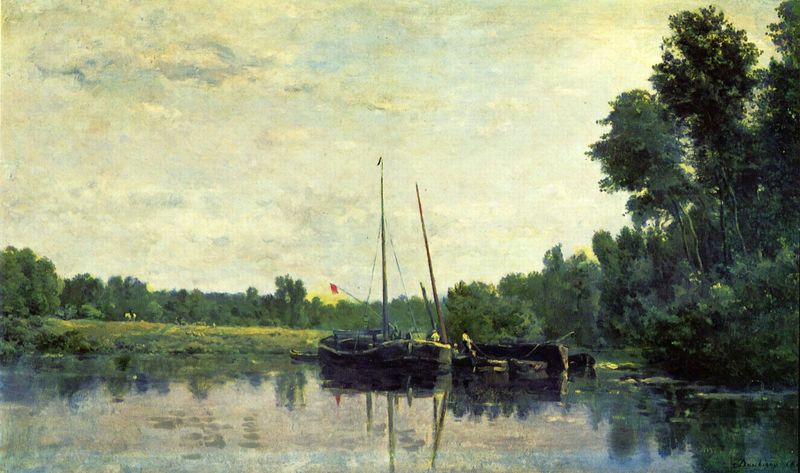
Titel: Boote auf der Oise
Künstler: Charles François Daubigny
Standort: Paris
Institution: Musée du Louvre
Schlagwörter: baum, blau, gemälde, himmel, laub, mann, meer, wasser, weiß, wolken, bäume, fluss, gelb, grün, impressionismus, landschaft, menschen, see, teich, ufer, äste, abend, braun, frau, hell, holz, licht, männer, schwarz, strasse, gras, rot, tiere, weg, wiese, wolke, mensch, bild, holland, niederlande, signatur, spiegel, öl, feld, horizont, hügel, morgen, mühle, natur, schilf, spiegelung, stamm, büsche, gebüsch, kanal, sonne, boden, pflanze, pflanzen, wald, boot, boote, kahn, paddel, pferd, reiter, ausritt, küste, ruhig, schiff, schiffe, segel, segelboot, sommer, strand, wellen, bilder, ruhe, fahnen, zwei, spiegelbild, fahne, fischer, flagge, mast, schiffer, dunkelgrün, kuh, hafen, kähne, anleger, kai, masten, böschung, ölgemälde, seile, steg, blue, men, oil, people, red, white, black, country, expressionism, france, friends, green, grey, manet, painting, yellow, mirror, reflection, two, brown, perspective, still, frühling, anlegen, reflexion, segelboote, rousseau, reflexionen, himmeö, seil, urlaub, moos, frieden, schimmel, wimpel, wood, cloud, clouds, man, sky, tree, boat, field, lake, landscape, nature, netherlands, ocean, sea, ship, shore, water, reflections, summer, sun, trees, spiegelungen, barbizon, kapitän, maste, forest, grass, light, peaceful, river, impressionism, boats, cloudy, rope, sail, sailors, flag, scene, meadow, corot, person, rural, sunny, flags, human, monet, leaves, pastoral, impressionist, asser, water colour, shine, schlepper, spigelung, morgenstimmung, mäste, harbour, daubigny, animal, bush, canoe, horse, pond, branches, seenlandschaft, fish, calm, ships, fishermen, fishing, bildmitte, impressionistic, dawn, blurred, sailing, marsh, branch, bucolic, impression, renoire, floating, pole, delacroix, woods, sailboat, anlieger, riverside, angler, rzder, sailboats, rider, dock, lush, serene, fhne, scenery, barge, 19th century, shrubbery, blakc, blye, impresionism, masts, marine, skip, tress, warm colors, placid, waterscape, nautical, scenic, adventure, tranquil, pong, fisherman, fisher boats, water lilies, reflect, lifestyle, lily pads, hudson school, sailing away, tales from the riverbank, riverbank scene, riverplate, red flag, exciting, partners, meado, pictureseque, serence, unterlauf, strömungslos, pand, adventur, sunn, chilled